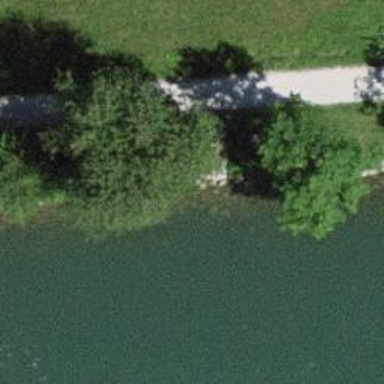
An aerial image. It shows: Bench.